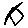
Label: hexagon